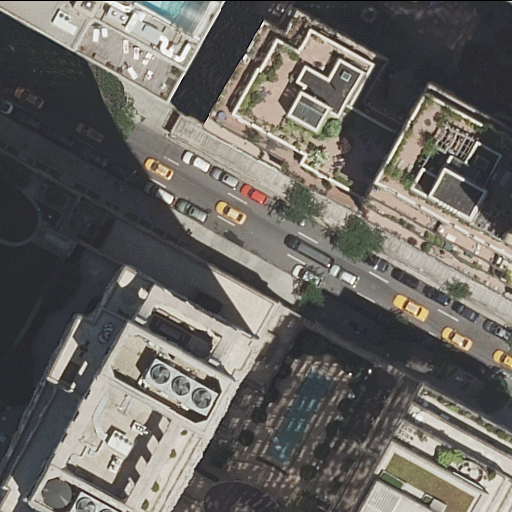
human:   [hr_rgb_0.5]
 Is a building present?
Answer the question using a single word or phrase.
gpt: yes

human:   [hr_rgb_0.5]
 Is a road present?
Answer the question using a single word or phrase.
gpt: yes

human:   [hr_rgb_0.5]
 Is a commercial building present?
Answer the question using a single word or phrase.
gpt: no

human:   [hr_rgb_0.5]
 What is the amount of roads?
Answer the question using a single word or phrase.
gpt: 1

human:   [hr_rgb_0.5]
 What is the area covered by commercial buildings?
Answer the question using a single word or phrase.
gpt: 0m2

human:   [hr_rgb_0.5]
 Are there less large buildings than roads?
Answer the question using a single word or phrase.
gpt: no

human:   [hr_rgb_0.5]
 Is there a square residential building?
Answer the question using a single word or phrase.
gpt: no

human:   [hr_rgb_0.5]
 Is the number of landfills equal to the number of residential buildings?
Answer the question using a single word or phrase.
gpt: no

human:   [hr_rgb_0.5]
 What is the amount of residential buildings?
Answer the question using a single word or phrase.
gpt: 4

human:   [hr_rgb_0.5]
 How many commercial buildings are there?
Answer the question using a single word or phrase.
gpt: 0

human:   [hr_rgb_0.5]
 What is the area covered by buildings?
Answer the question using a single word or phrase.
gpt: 4559m2

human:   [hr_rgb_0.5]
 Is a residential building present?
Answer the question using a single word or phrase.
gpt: yes

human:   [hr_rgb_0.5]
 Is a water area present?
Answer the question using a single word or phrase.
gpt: no

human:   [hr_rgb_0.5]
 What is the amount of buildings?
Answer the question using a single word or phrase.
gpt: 4

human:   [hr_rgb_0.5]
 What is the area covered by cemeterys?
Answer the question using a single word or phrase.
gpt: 0m2

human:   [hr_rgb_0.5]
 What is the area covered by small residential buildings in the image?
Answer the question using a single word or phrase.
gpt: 0m2

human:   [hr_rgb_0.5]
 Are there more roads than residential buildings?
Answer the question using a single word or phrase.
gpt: no

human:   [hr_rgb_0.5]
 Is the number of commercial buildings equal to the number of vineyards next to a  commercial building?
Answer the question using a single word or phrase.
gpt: yes

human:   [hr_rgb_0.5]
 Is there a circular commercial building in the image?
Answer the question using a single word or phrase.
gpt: no

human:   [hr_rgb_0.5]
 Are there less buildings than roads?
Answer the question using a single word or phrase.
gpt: no

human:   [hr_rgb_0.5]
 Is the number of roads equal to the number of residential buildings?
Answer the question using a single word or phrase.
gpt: no

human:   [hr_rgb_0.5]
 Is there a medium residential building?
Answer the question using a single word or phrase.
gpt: yes

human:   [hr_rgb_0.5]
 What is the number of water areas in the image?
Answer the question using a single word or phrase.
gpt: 0

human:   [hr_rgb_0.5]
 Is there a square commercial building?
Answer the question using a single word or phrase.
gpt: no

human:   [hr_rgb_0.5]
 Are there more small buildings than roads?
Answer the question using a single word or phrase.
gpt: no

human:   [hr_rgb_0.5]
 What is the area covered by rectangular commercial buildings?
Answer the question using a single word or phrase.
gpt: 0m2

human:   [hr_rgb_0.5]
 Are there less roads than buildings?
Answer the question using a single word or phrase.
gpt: yes

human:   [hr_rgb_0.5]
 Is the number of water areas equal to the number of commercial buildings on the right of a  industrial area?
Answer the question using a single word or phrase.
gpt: yes

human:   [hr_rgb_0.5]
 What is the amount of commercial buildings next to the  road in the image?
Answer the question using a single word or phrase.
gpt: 0

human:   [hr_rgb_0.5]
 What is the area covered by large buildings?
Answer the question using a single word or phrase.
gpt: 4450m2

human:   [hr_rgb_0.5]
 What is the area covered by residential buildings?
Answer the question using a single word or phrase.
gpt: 4559m2

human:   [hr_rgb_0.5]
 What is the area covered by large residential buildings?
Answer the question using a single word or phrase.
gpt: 4450m2

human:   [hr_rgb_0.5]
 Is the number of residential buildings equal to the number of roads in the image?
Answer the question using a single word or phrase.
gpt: no

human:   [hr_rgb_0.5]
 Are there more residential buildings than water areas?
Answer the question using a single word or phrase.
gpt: yes

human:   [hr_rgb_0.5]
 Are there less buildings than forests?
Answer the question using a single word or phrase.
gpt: no

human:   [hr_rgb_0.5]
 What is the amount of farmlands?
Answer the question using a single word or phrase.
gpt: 0

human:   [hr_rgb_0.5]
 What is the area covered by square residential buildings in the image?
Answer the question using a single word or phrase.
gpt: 0m2

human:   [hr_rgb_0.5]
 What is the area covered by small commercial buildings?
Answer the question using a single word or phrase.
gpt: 0m2

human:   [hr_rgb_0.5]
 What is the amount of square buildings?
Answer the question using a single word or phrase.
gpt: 0

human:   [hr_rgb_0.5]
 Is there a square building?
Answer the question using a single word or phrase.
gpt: no

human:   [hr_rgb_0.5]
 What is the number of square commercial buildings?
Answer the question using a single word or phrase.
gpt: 0

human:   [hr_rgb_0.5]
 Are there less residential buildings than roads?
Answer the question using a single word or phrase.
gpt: no

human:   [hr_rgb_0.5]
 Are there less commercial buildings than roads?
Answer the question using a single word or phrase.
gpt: yes

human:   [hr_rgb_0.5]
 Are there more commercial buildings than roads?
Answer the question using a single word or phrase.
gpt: no

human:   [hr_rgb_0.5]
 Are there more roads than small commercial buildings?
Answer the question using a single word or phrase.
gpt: yes

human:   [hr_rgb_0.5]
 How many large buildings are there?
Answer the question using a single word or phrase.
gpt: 3

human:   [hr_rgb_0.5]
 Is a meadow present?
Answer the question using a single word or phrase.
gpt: no

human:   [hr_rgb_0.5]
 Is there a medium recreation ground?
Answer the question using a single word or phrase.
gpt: no

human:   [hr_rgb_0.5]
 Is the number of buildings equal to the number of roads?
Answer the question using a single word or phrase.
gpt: no

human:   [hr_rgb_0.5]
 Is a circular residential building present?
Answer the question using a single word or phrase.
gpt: no

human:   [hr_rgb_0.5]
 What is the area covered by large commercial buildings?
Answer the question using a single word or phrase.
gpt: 0m2

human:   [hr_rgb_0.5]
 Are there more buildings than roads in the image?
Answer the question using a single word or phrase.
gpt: yes

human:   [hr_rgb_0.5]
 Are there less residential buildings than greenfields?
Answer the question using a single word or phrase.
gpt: no

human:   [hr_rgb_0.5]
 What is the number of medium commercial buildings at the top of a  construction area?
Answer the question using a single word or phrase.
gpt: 0

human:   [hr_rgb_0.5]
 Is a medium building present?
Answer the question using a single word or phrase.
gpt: yes

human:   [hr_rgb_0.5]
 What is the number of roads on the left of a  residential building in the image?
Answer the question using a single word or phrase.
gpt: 0

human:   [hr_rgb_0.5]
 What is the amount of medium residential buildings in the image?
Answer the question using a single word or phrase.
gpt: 1

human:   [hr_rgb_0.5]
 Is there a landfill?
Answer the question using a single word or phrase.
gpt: no

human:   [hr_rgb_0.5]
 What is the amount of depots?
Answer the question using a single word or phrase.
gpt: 0

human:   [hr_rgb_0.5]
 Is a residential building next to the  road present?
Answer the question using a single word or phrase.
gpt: yes

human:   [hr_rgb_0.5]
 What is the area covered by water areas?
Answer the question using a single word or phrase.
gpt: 0m2

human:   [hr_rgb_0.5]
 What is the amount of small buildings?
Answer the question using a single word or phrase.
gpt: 0

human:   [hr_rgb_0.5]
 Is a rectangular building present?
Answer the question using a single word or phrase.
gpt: yes

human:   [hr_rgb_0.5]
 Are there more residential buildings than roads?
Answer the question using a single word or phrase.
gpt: yes